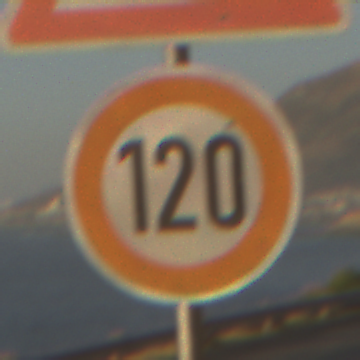
Verkehrszeichen: Geschwindigkeit120
Zusatzzeichen oben: FlugbetriebRechts
Umgebung: Outdoor, Nature
Tageszeit: SunriseSunset
Wetter: PartlyCloudy
Licht: Natural
Jahreszeit: NotSpecified
Kontrast: MediumContrast